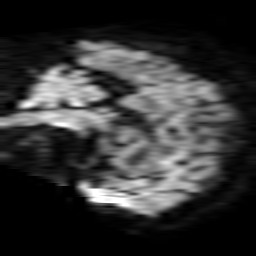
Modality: TRACE
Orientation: sagittal
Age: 54
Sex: male
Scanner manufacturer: philips
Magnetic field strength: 1.5 T
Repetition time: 4.815 s
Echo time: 0.07764 s